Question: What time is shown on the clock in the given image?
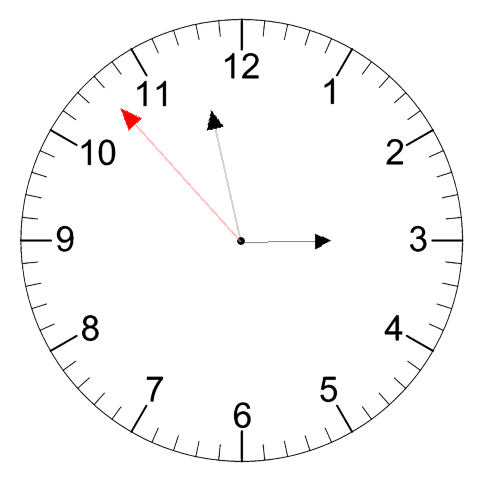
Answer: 02:57:53